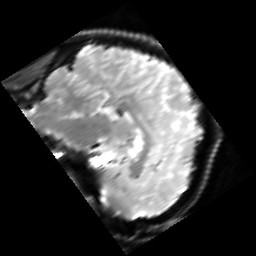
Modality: inplaneT2
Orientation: sagittal
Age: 22
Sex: male
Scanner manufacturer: siemens
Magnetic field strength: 3 T
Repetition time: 5 s
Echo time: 0.034 s